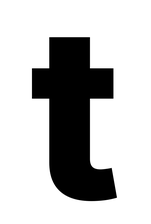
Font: Inter_ExtraBold